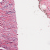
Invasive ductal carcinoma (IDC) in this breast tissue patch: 0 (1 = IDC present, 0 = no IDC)